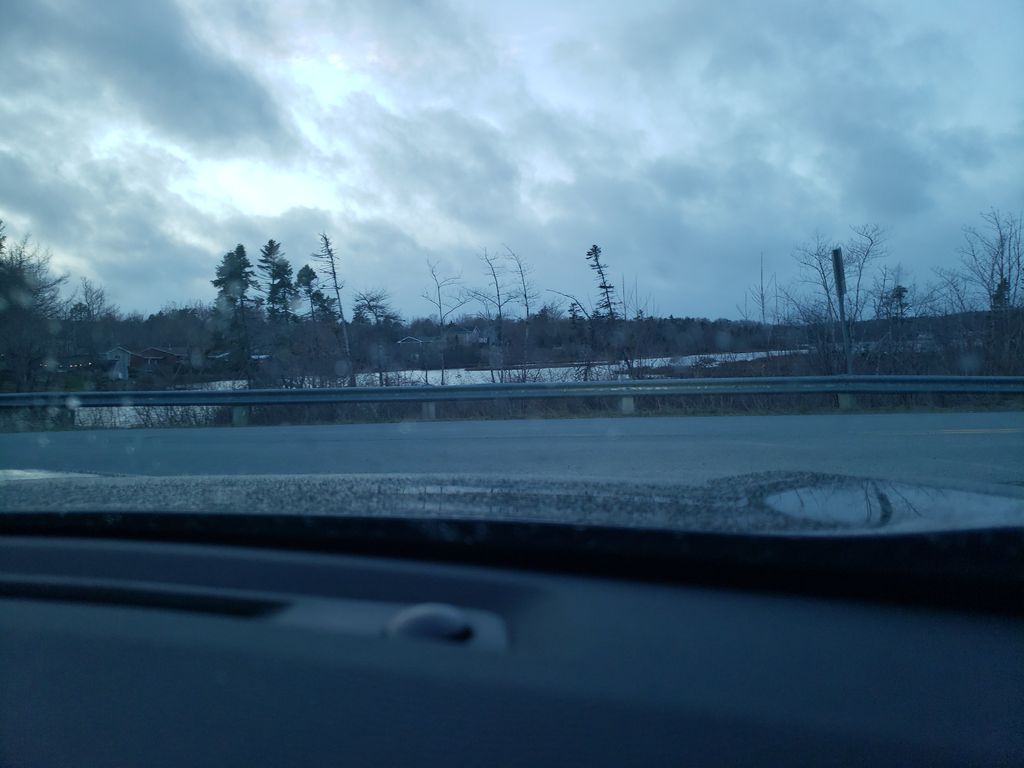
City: halifax